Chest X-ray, AP view. Patient: 59 years old, sex F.
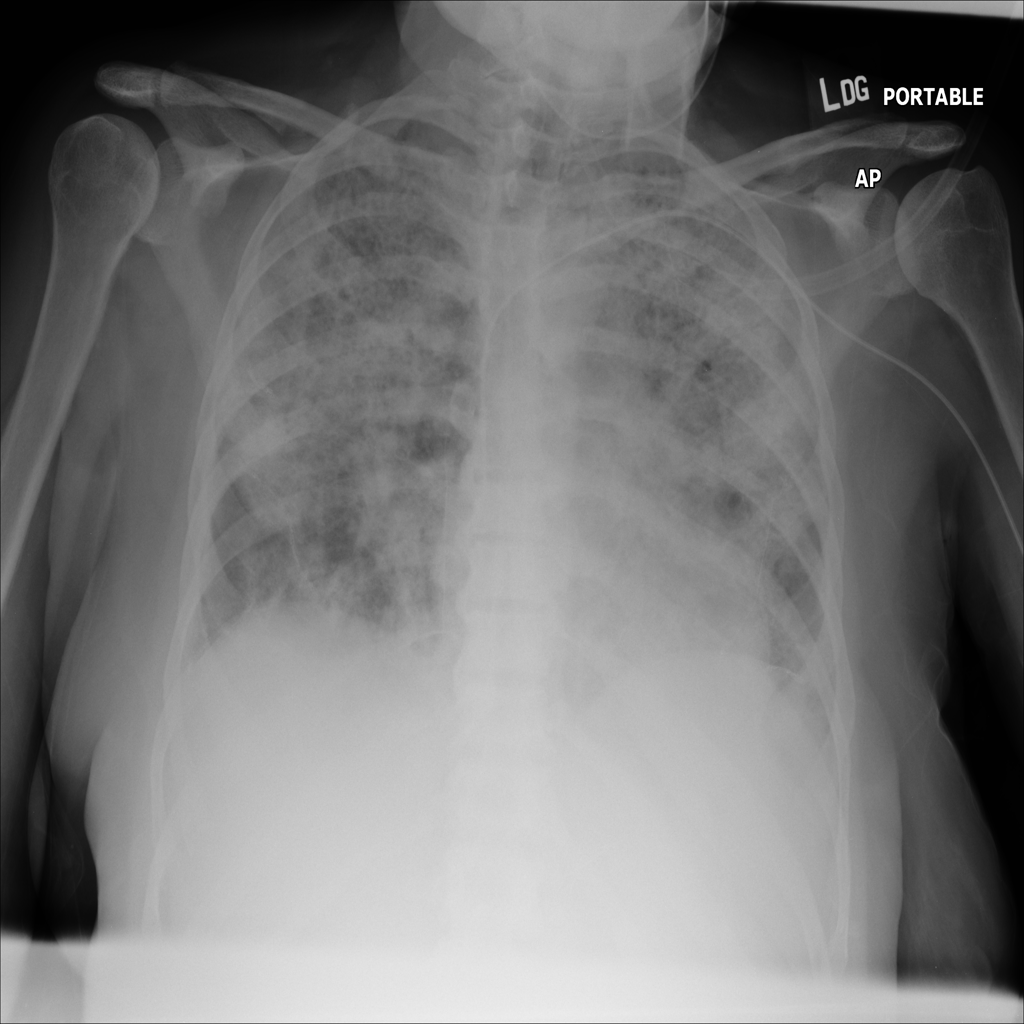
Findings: No Finding